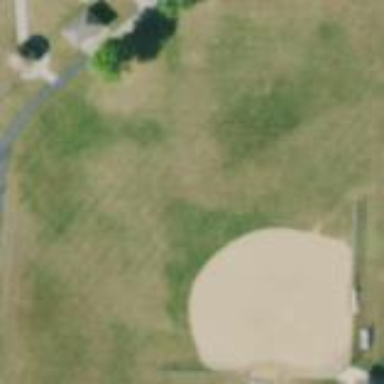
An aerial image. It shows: Baseball pitch for leisure land.